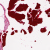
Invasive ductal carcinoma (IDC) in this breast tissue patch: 0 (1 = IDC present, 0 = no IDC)